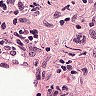
Metastatic tissue present: no